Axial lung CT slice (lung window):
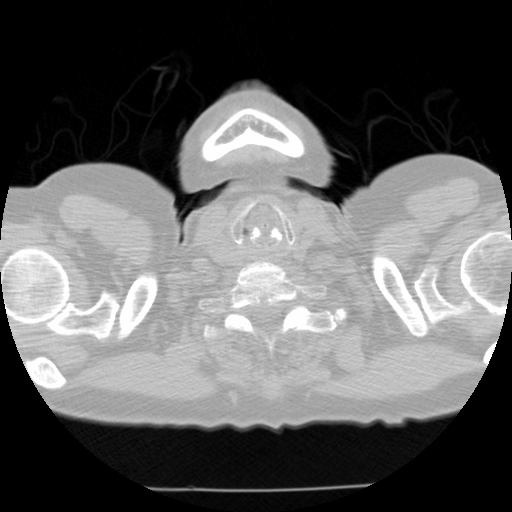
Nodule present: no